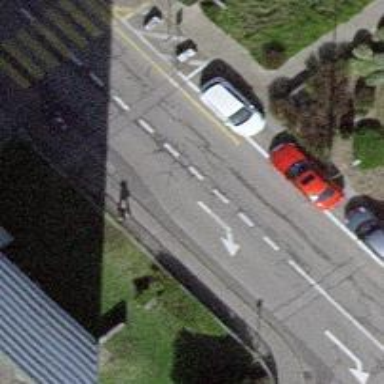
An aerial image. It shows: Residential road with asphalt surface. Both sides have sidewalks.